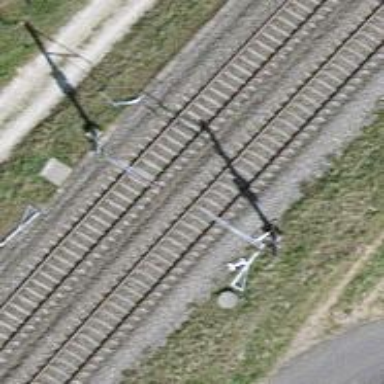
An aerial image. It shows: Railway signal.